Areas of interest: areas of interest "Scenic Spot"
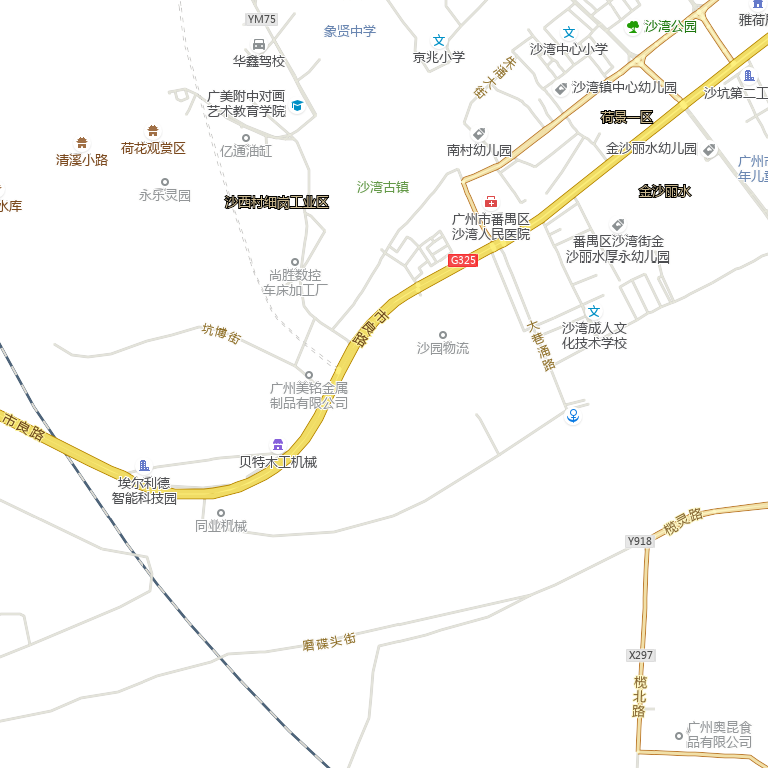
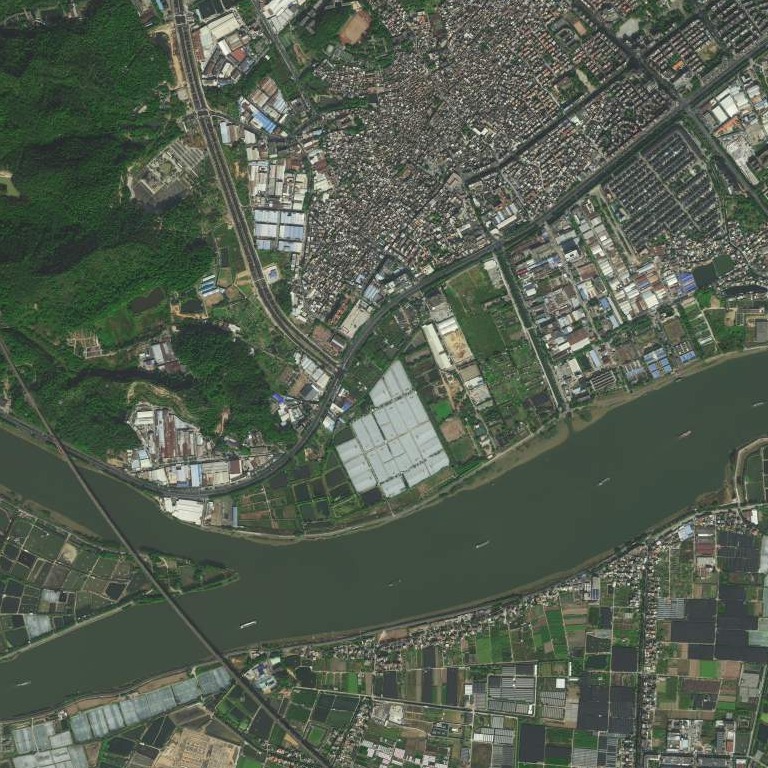